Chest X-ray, PA view. Patient: 55 years old, sex M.
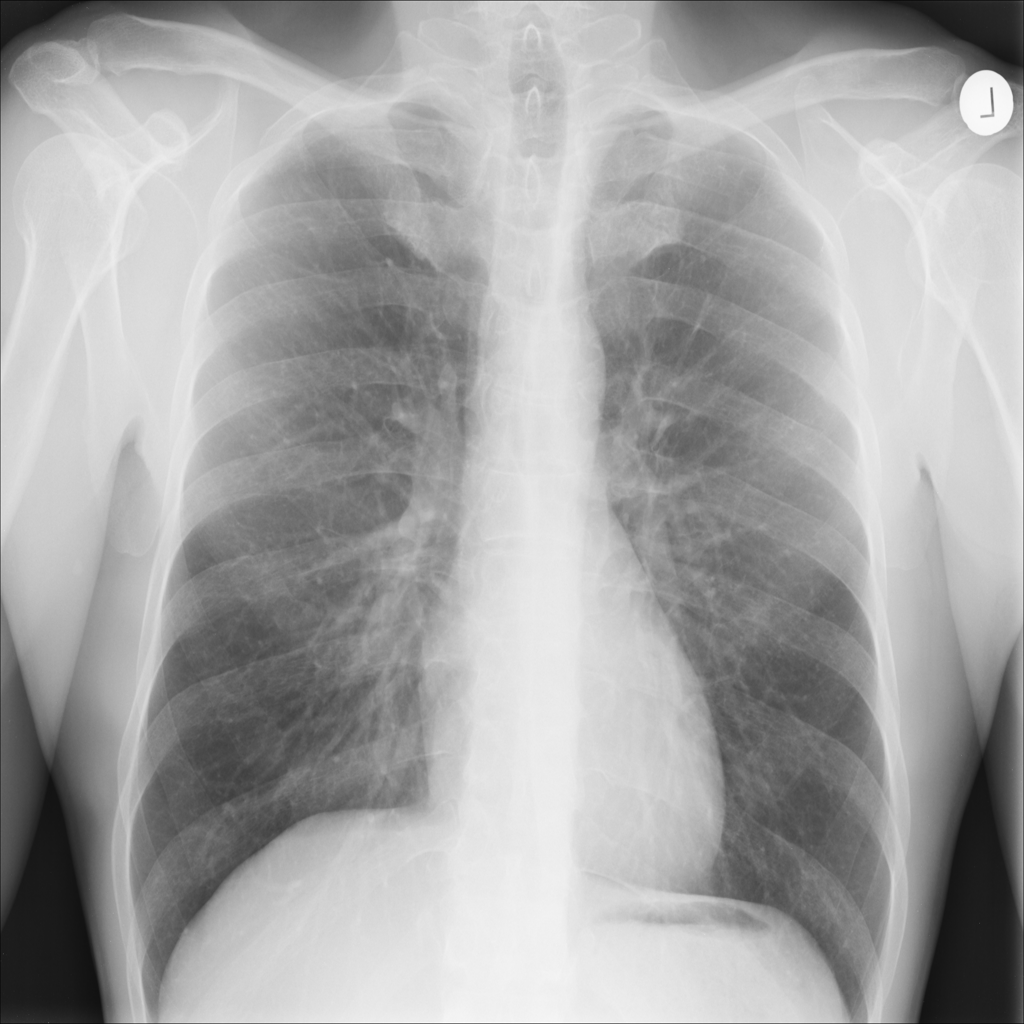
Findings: No Finding